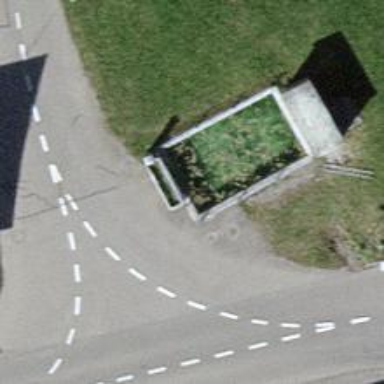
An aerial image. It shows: Fountain.